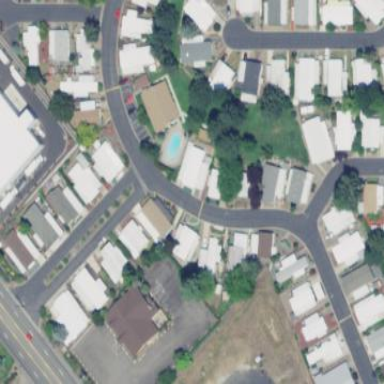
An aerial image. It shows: Residential area known as trailer park.